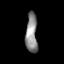
Tissue: prostate
Cell type: T cells
Senescence score: 0.2981
Nuclear area (px): 451
Mean DAPI intensity: 140.073